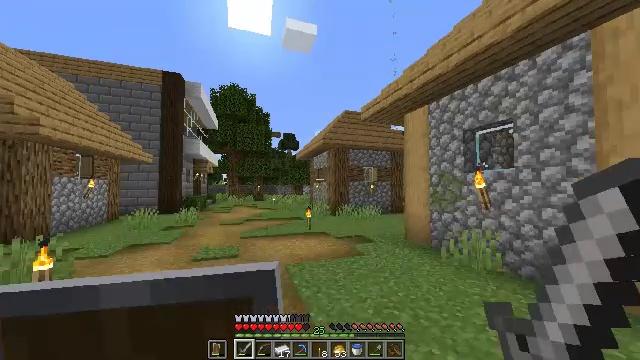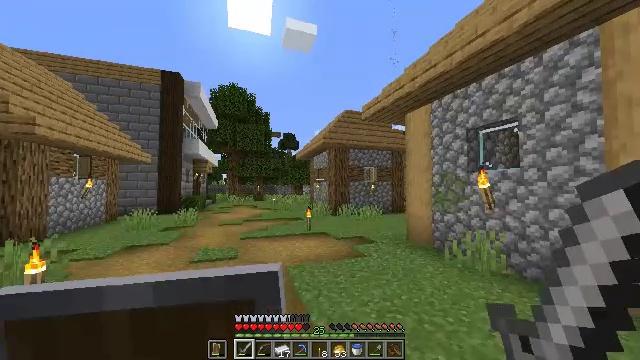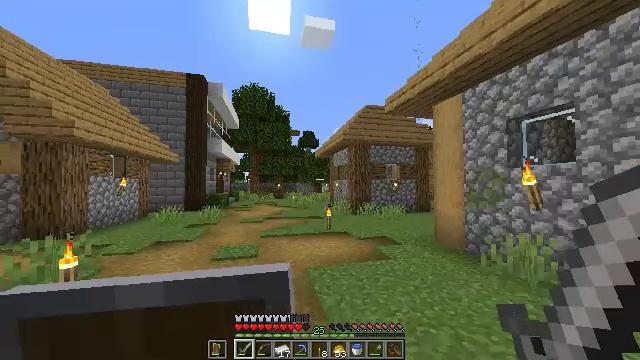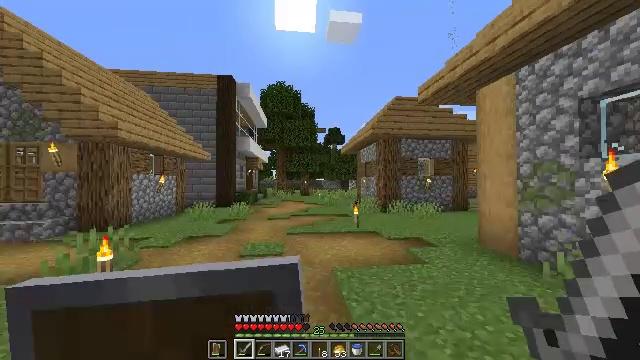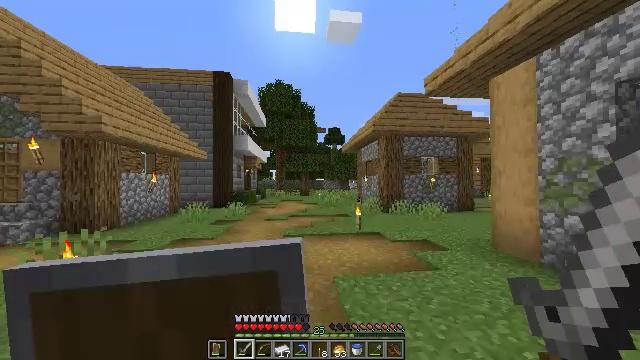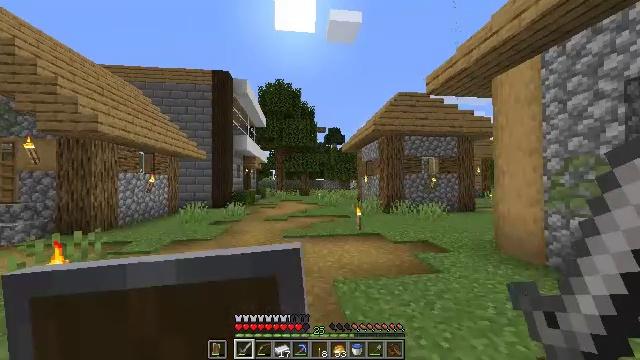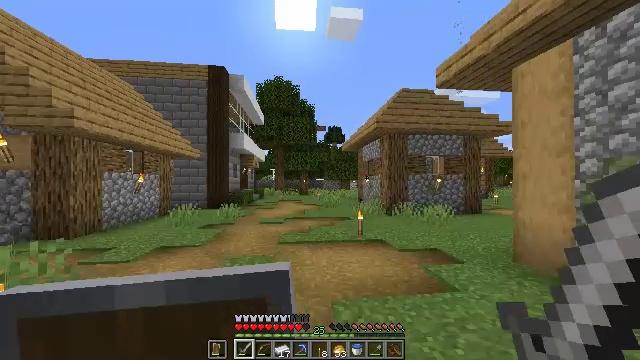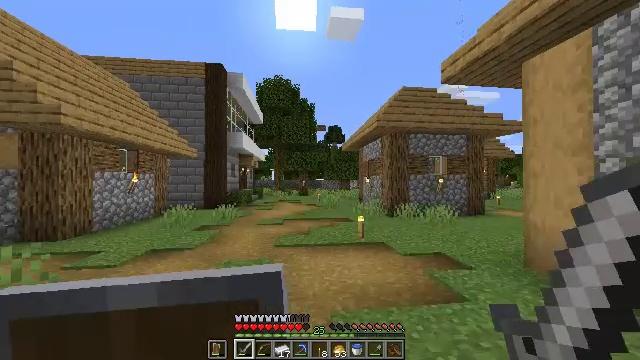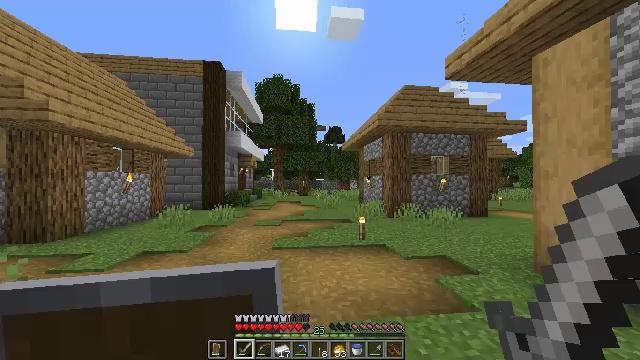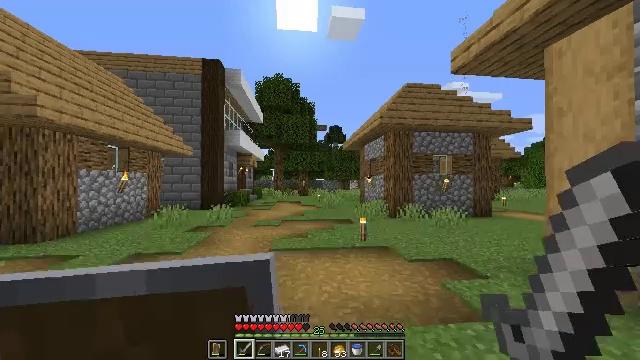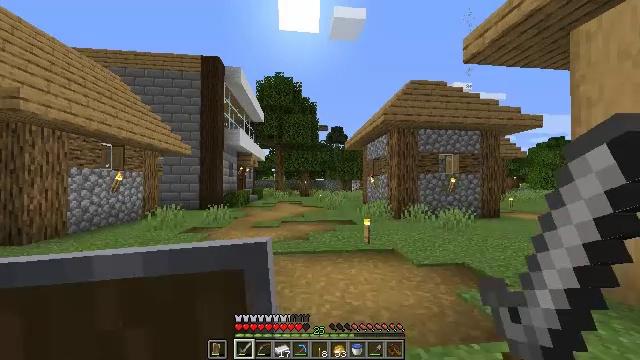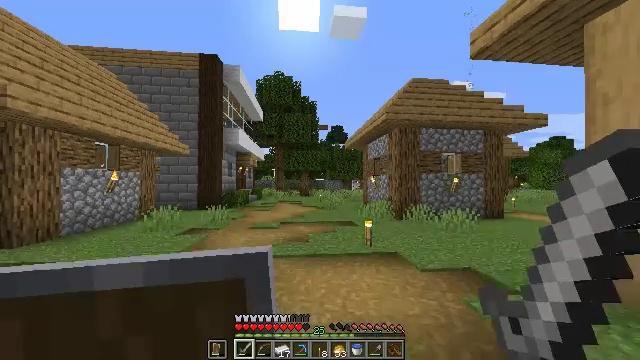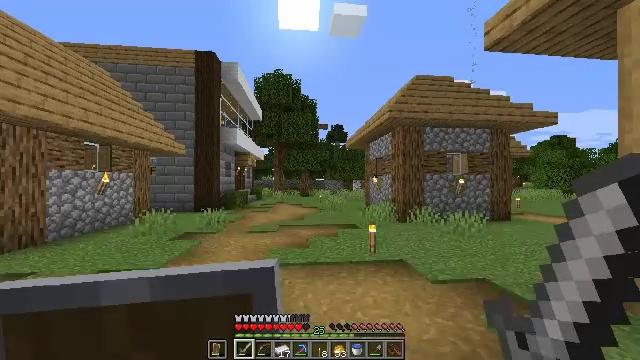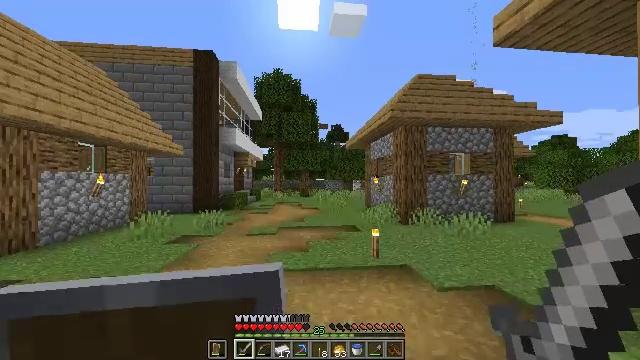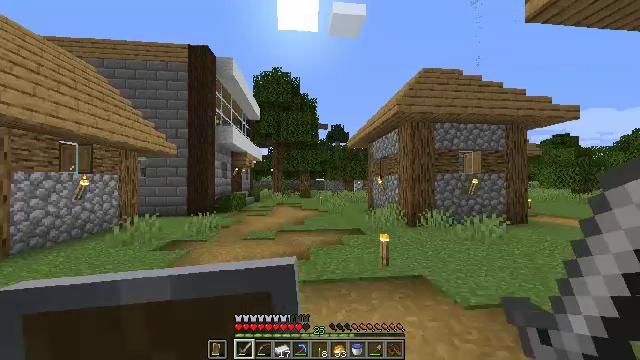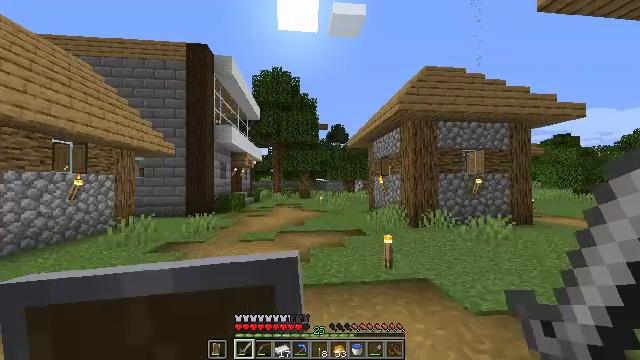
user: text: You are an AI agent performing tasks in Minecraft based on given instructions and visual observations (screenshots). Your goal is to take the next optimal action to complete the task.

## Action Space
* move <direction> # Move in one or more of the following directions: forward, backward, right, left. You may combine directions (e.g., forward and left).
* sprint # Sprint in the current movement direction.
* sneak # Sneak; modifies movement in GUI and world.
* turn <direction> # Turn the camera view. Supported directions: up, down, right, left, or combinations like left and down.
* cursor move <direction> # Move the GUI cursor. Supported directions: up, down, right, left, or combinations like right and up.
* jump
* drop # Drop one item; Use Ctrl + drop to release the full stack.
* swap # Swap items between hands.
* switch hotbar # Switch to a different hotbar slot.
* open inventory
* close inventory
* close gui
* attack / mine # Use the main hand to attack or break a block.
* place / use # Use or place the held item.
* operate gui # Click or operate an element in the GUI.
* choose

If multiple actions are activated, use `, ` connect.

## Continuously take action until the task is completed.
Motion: motion action
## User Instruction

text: Get a coal block by crafting in a crafting table.
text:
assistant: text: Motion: move forward
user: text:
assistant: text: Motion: move forward, sprint, turn left
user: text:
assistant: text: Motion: move forward, sprint, turn left
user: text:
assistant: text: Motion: move forward, sprint
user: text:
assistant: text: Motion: move forward
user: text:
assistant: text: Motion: move forward
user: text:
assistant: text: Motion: move forward
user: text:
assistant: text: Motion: move forward
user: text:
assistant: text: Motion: move forward
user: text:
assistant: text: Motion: move forward
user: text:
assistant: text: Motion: move forward
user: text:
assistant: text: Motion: move forward
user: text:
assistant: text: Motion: move forward
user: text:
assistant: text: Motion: move forward
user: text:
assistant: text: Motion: move forward
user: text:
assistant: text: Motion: move forward
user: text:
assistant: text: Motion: move forward, turn left
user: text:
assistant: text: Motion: move forward, turn left
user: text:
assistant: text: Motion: move forward
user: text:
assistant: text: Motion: move forward
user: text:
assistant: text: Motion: move forward
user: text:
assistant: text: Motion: move forward
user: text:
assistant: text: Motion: move forward
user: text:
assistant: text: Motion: move forward
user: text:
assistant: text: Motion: move forward, sprint
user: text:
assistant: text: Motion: move forward, sprint
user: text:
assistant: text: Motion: move forward, sprint
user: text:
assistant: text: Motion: move forward
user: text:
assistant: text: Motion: move forward, turn left, jump
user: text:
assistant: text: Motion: move forward, jump